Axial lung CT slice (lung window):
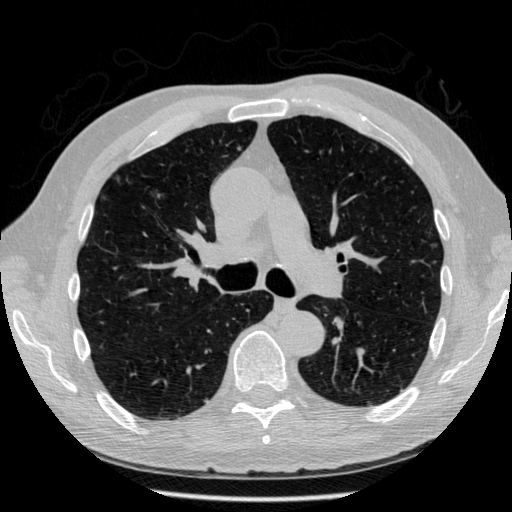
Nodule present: no